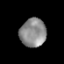
Tissue: prostate
Cell type: Fibroblasts
Senescence score: 0.8507
Nuclear area (px): 732
Mean DAPI intensity: 138.854